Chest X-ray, AP view. Patient: 34 years old, sex M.
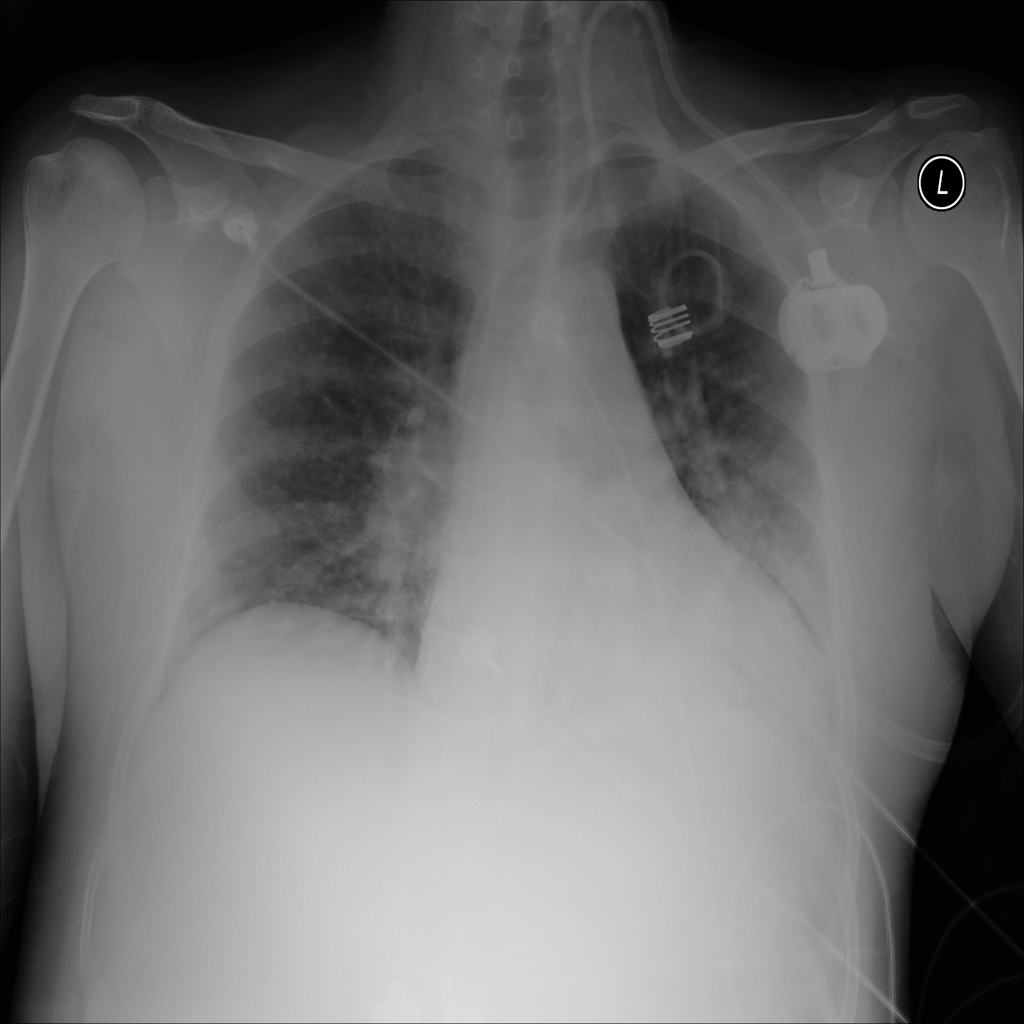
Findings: Effusion, Infiltration